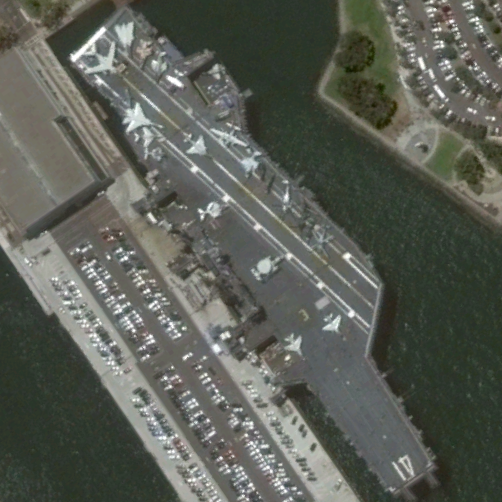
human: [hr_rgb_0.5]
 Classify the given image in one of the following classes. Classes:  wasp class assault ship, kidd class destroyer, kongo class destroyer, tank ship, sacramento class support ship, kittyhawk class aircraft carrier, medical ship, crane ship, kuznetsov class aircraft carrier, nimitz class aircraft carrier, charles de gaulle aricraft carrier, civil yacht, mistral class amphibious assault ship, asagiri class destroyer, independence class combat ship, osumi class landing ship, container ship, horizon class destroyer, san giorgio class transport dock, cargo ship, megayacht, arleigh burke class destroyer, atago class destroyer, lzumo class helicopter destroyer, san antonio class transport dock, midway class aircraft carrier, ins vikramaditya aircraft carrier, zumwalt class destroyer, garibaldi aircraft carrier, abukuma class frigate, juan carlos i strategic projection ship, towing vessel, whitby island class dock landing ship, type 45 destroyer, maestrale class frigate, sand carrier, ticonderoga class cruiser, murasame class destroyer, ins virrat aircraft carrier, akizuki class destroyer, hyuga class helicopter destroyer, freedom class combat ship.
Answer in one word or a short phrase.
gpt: Midway class aircraft carrier